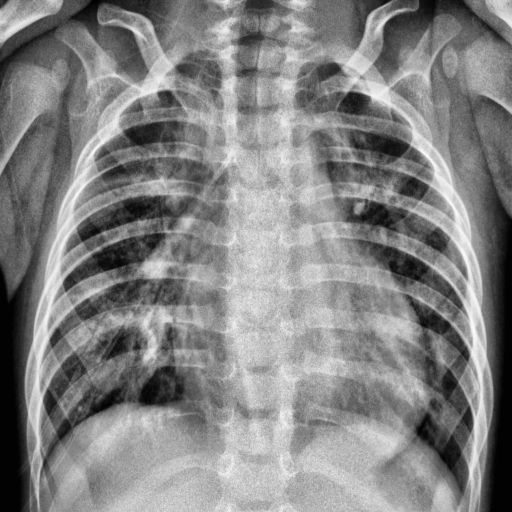
Finding: PNEUMONIA